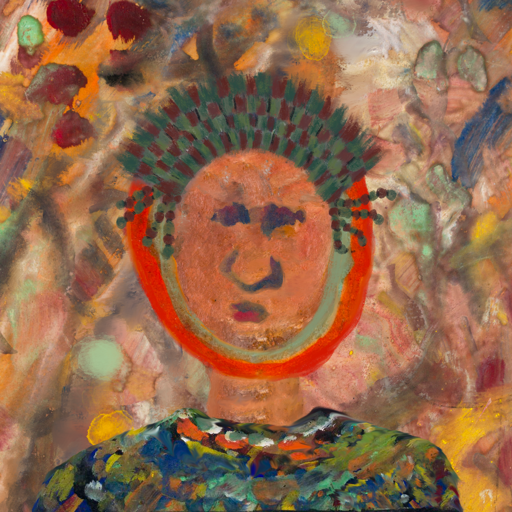
Background: Mother_And_Son_Mother, Head And Neck Front: Boggyland, Face Front: In_The_Sun, Bust: An_Impression, Hair Front: Sisters, Head Accessory: After_Raid_Crown, Second Necklace: Blank, Necklace: Blank, Baby: Blank